Question: I am very much an amateur at this!! Currently I have a worksheet which will have a list of users going down and then a list of sheet names / numbers going across
The overall expectation is that if the user has a 1 in the cell under the sheet then the sheet is visible, otherwise the sheet should be very hidden
This code is in module 1 although not sure if it should be at workbook level instead.
I declare the following outside of the functions so they can be called within each;
'''
Dim lRow As Long, wsStatus As Boolean, shtloc As Integer
'''
Then this is my main function (which maybe should be a sub at workbook level, not sure)
'''
Function CheckSheetPermission()
Sheet9.Visible = xlSheetVisible
For Each ws In ActiveWorkbook.Worksheets
If ws.Name <> "Welcome" Then ws.Visible = xlSheetVeryHidden
Next ws
Sheet12.Visible = xlSheetVisible
Sheet12.Activate
With ActiveSheet
Dim sht As Worksheet
Call GetRowNum(Range("A3:A200"), LCase(Environ("UserName")))
For Each Cell In Range("B" & lRow & ":GS" & lRow)
If Abs(Cell.Value) = "1" Then
shtloc = Cell(2, ActiveCell.Column).Value
Call wsExists(Sheets(shtloc))
If wsStatus = False Then
Sheets(shtloc).Visible = xlSheetVisible
End If
Else
shtloc = Cell(2, ActiveCell.Column).Value
Call wsExists(Sheets(shtloc))
If wsStatus = False Then
Sheets(shtloc).Visible = xlSheetVeryHidden
End If
End If
Next
End With
End Function
'''
This looks at the sheet below, it is initially meant to make sure both welcome and sheet 1 are temp visible until the code has executed which then sets the correct visibility for all sheets (I assume the sheet has to be visible for the code to read the cells)

Get row number simply looks up the user and gets the row number
'''
Call GetRowNum(Range("A3:A200"), LCase(Environ("UserName")))
'''
And that function code is
'''
Function GetRowNum(rng As Range, user As String)
On Error Resume Next
lRow = Application.WorksheetFunction.Match(user, rng, 0) + 2
On Error GoTo 0
End Function
'''
Where it seems to be going wrong currently is when I call the next function;
'''
Call wsExists(Sheets(shtloc))
'''
I get the subscript out of range error. Which might be because of the variable before not being set properly or the function itself I am calling but I am not sure where best to start amending code and checking results to further isolate the issue
Limited error handling at this stage as trying to trap errors. if I add error handling to the main function it just passes through and no sheets are hidden or visible other than those set at the start (sheet control and welcome)
'''
Function wsExists(wsSheet As Worksheet)
On Error Resume Next
On Error GoTo 0
If Not wsSheet Is Nothing Then
wsStatus = "True"
Else
wsStatus = "False"
End If
End Function
'''
Please let me know if you need more information.
Simply what I am trying to achieve is the following steps;
1. Check which sheets should be visible to the user opening the file through a loop
2. Loop through each of the sheet numbers if they exist using the sheet number variable in conjunction with the 0/1 value under the row next to the user name and set sheet visibility(1 = allowed.0 = not allowed)
I will admit that perhaps this may be a lot better scripted for those who have better understanding
###EDIT
Final code after suggested improvements and some additional changes after I found some extra bugs
Thisworkbook
'''
Private Sub Workbook_Open()
Dim ws As Worksheet
Dim shtloc As String
Dim c As Long
Dim lRow2 As Long
Sheet9.Visible = xlSheetVisible
For Each ws In ActiveWorkbook.Worksheets
If ws.Name <> "Welcome" Then ws.Visible = xlSheetVeryHidden
Next ws
Sheet12.Visible = xlSheetVisible
Sheet12.Activate
With Sheet12
lRow2 = Module2.lRow2(Range("A3:A5"), LCase(Environ("UserName")))
For c = 2 To ActiveWorkbook.Worksheets.Count + 1
shtloc = Cells(1, c).Value2
With Cells(lRow2, c)
perm = Cells(lRow2, c).Value2
Select Case perm
Case ("V")
'Visible
Sheets(shtloc).Visible = xlSheetVisible
Case ("P")
'visible protected
Sheets(shtloc).Visible = xlSheetVeryHidden
Sheets(shtloc).Protect Password:="*********"
Case ("D")
'Access denied
Sheets(shtloc).Visible = xlSheetVeryHidden
End Select
End With
Next c
End With
End Sub
'''
Module
'''
Function lRow2(rng As Range, user As String)
On Error Resume Next
With ActiveSheet
lRow2 = Application.WorksheetFunction.Match(user, rng, 0)
lRow2 = lRow2 + 2
End With
End Function
'''
I no longer check if the sheets exist either as I do a count of sheets and don't carry on the next loop to the blank cells which await new sheet creations to be populated...speeding up the code as well
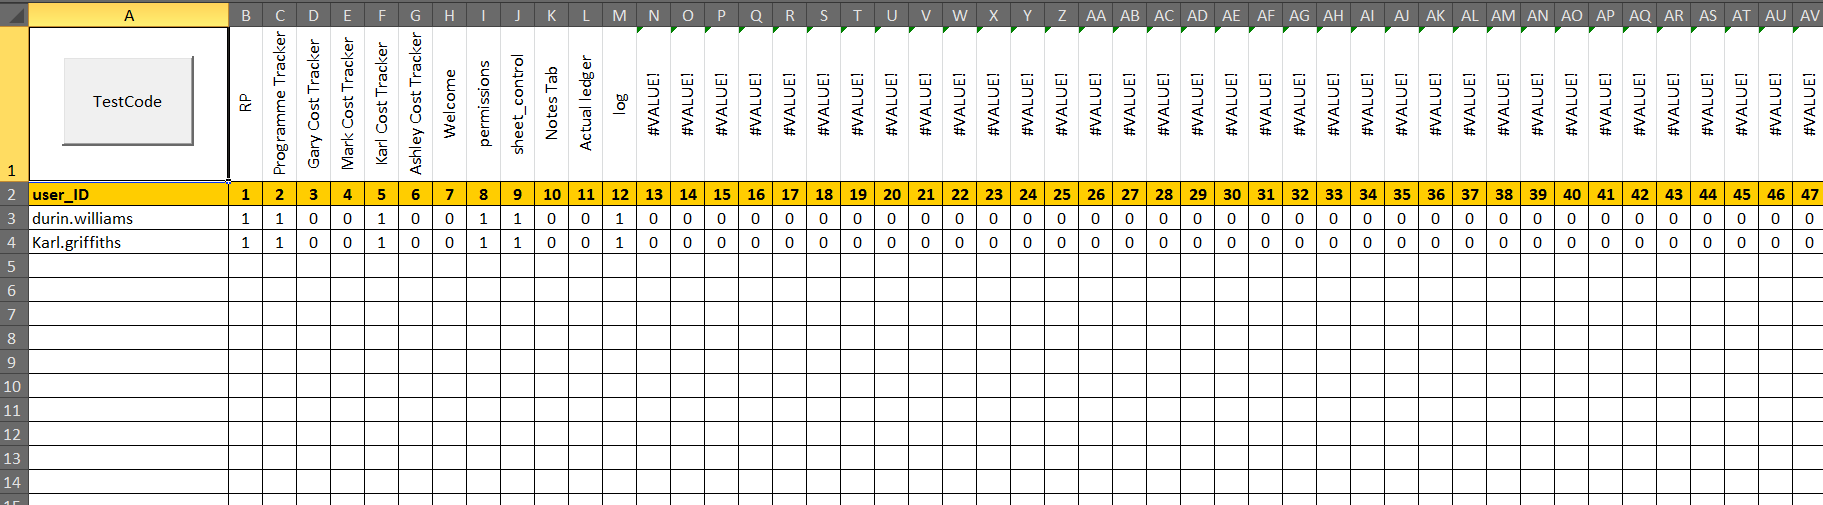
Answer: There are a few errors in your code. One things that I would do to avoid confusion would be to use a different iterator within your for loop. Instead of
'''
For Each Cell In Range("B" & lRow & ":GS" & lRow)
'''
I would use
'''
For Each currentCell In Range("B" & lRow & ":GS" & lRow)
'''
This would avoid the first error that I noted:
'''
shtloc = Cell(2, ActiveCell.Column).Value
'''
This line will not return what you want. First, you need an "s" at the end of "Cell". Second, your sheets names are on row 1, third, your code is not clear on which cell is currently activated, this could return strange behaviours. Try instead to replace it by:
'''
shtloc = Cells(1, currentCell.Column).Value
'''
Now your main error is that you try to check if the sheet exists by triggering an error. This generates your out of range error.
Instead you should use a different function to check if the read sheet name exists or not. This answer provides exactly what you want
<URL>
> 'Function sheetExists(sheetToFind As String) As Boolean sheetExists = False For Each sheet In Worksheets If sheetToFind = sheet.name Then sheetExists = True Exit Function End If Next sheet End Function'
---
On a different note, it seems to me that you are using global variables because you are not properly returning values out of your functions. For instance
'''
Function wsExists(wsSheet As Worksheet)
On Error Resume Next
On Error GoTo 0
If Not wsSheet Is Nothing Then
wsStatus = "True"
Else
wsStatus = "False"
End If
End Function
'''
Can be written:
'''
Function wsExists(wsSheet As Worksheet) as boolean
On Error Resume Next
On Error GoTo 0
If Not wsSheet Is Nothing Then
wsExists = "True"
Else
wsExists = "False"
End If
End Function
'''
This allows you to use the function directly in your code like so:
'''
If wsExists(Sheets(shtloc)) = False Then
'''
No more global variable, and no more use of the keyword call.
Also, as a rule of thumb, if the written code does not return anything, then it should be a "sub". These can be called without the keyword call by just stating the arguments without brackets. Example:
'''
subCalled argument1, argument2, argumentN
'''